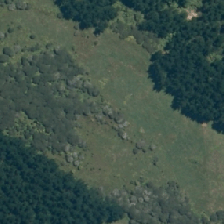
Land cover: manuka_kanuka